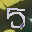
Label: 5